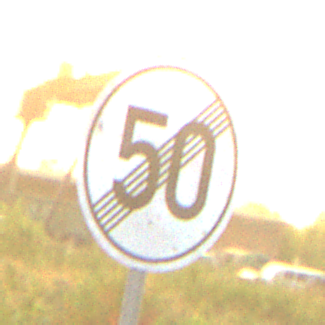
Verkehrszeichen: EndeGeschwindigkeit50
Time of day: SunriseSunset
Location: Outdoor (Suburban)
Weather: PartlyCloudy
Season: NotSpecified
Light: Natural